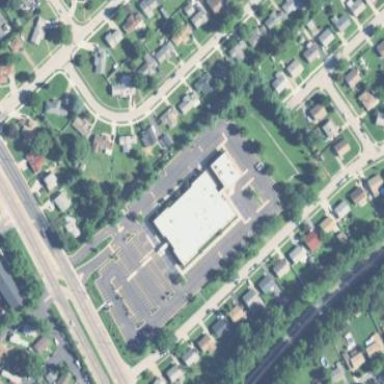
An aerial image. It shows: Clinic.